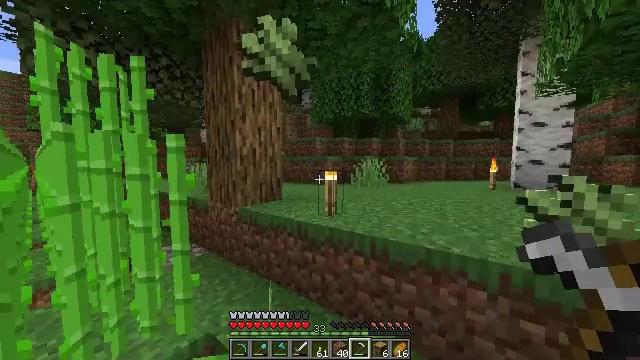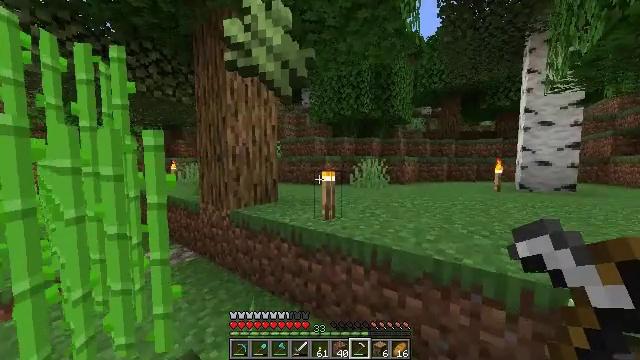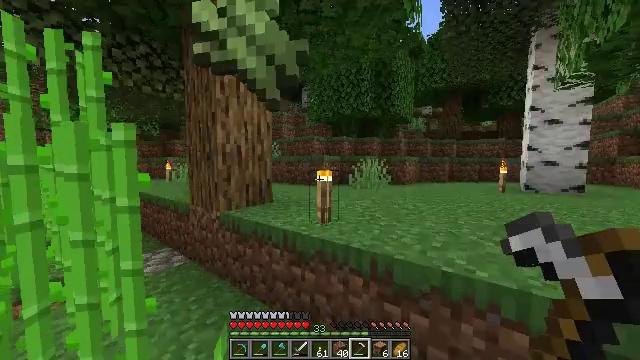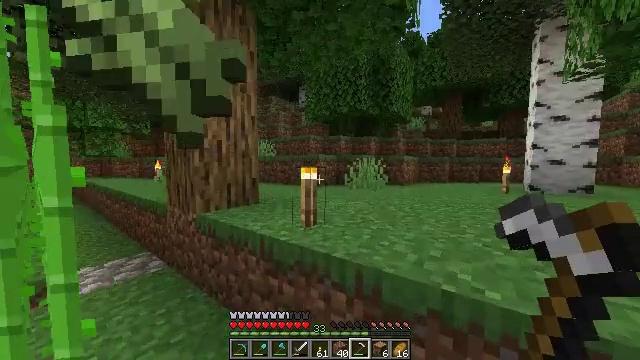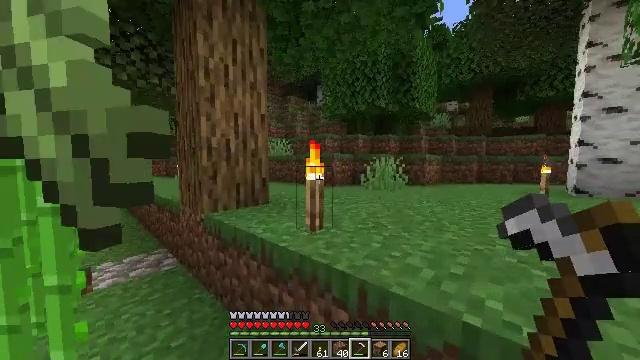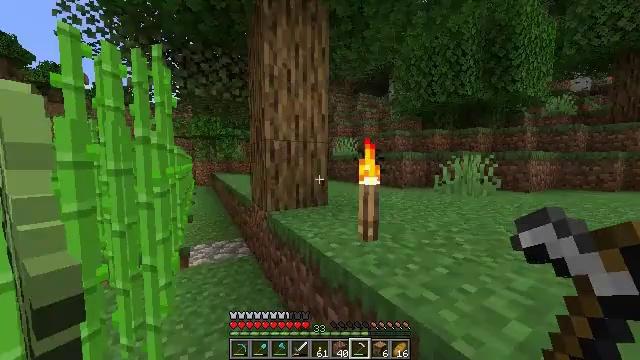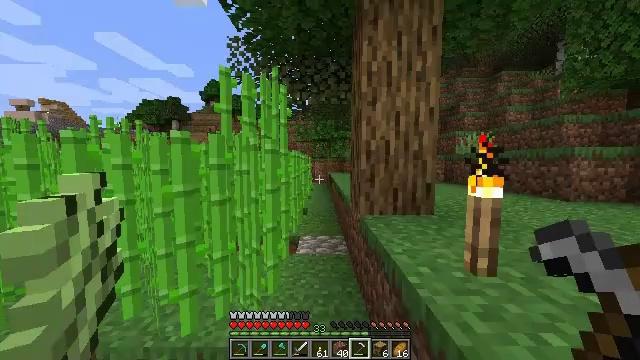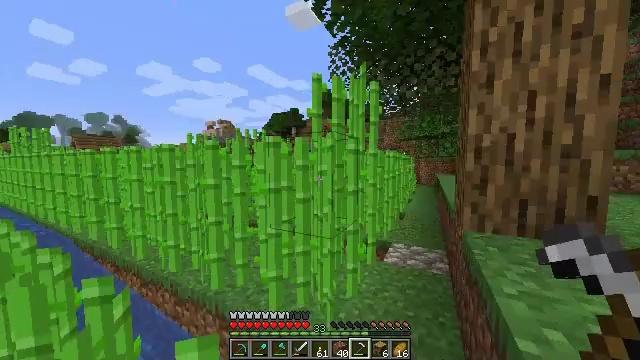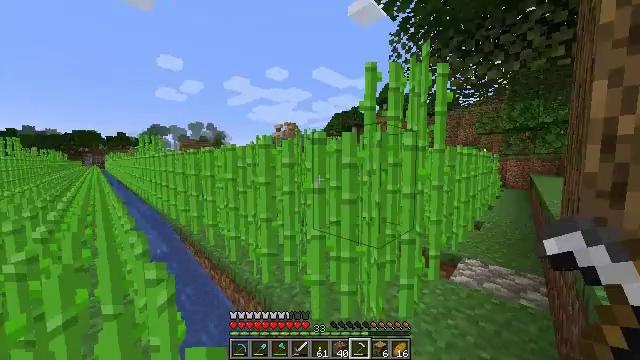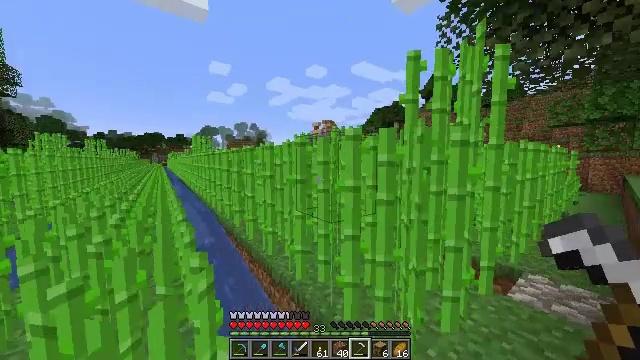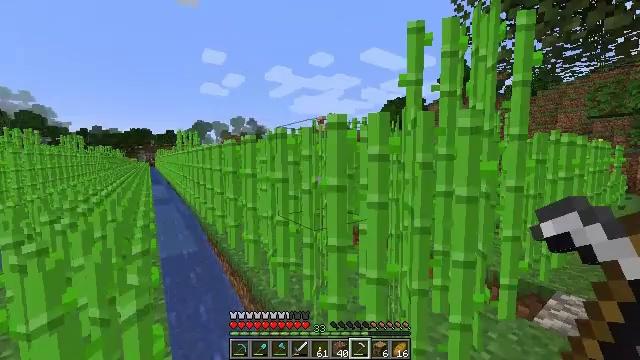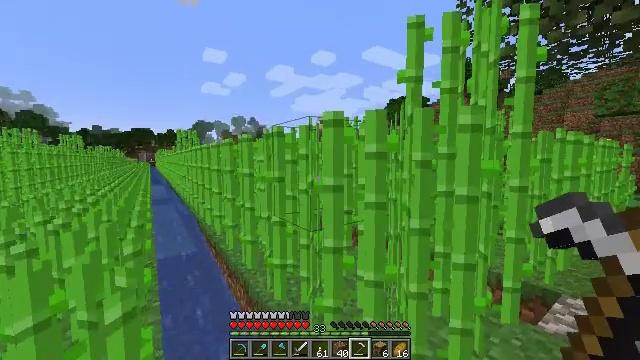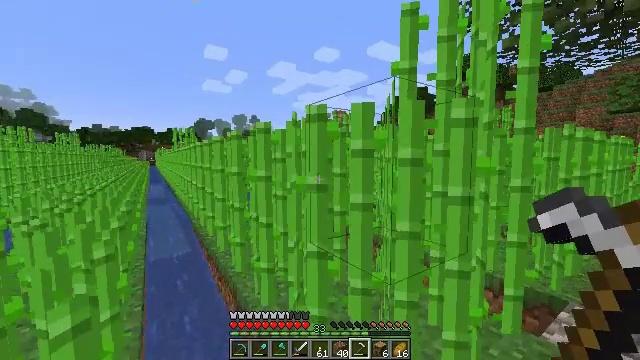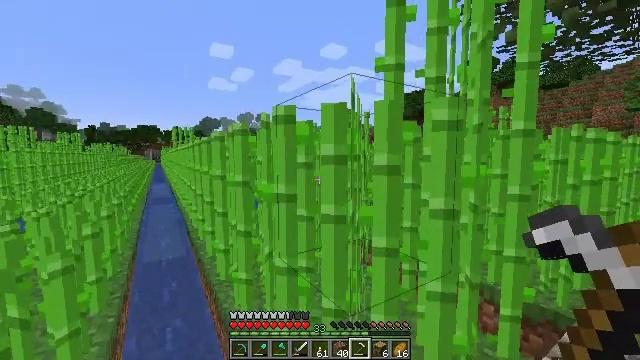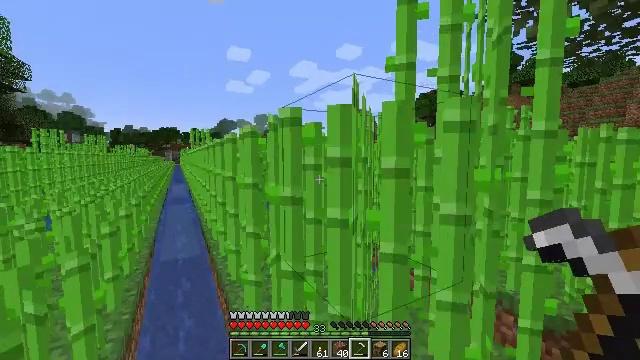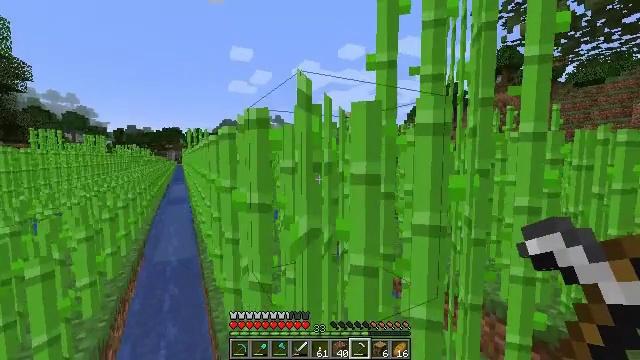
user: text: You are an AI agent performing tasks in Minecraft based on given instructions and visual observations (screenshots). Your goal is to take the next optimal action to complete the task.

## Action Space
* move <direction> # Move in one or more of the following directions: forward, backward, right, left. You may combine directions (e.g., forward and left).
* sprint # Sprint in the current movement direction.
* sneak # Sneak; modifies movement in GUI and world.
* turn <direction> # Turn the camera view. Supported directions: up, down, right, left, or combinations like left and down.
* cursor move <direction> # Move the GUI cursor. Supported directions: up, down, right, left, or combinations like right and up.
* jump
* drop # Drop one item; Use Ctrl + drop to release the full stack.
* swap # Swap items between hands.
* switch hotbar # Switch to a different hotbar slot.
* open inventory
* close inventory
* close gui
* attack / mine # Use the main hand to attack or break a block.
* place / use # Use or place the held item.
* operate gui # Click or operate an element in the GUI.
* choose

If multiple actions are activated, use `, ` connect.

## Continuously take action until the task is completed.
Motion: motion action
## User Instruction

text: Collect sugar cane near water sources.
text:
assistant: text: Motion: move forward, sprint
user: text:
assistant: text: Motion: move forward and move right, sprint
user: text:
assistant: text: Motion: move forward and move right, sprint
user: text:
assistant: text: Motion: move forward and move right, sprint, turn left
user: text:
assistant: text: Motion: move forward and move right, sprint, turn left
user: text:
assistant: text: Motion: move forward and move right, sprint, turn left
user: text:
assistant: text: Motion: move forward and move right, sprint, turn left
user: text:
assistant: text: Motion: move forward and move right, sprint, turn left
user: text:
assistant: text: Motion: move right, sprint, turn left
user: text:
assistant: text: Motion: move right, sprint, turn left
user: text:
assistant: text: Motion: move right, sprint
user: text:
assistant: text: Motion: move right, sprint
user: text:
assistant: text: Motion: move right, sprint, turn left
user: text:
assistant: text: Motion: move right, sprint, turn left
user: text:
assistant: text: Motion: move right, sprint
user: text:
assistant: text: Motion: move forward and move right, sprint, attack / mine
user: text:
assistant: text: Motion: move forward and move right, sprint, attack / mine
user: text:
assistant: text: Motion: move forward and move right, sprint, attack / mine
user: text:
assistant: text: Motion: move forward and move right, sprint, turn left, attack / mine
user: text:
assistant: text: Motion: move forward and move right, sprint, turn left, attack / mine
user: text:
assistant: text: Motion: move forward, sprint, turn left, attack / mine
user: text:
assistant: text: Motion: move forward and move left, sprint, attack / mine
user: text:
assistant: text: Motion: move forward and move left, sprint, turn left, attack / mine
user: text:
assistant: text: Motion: move forward and move left, sprint, turn left, attack / mine
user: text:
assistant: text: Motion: move forward and move left, sprint, attack / mine
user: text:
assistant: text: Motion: move forward and move left, sprint, attack / mine
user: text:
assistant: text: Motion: move forward, sprint, attack / mine
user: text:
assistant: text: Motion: move forward, sprint, attack / mine
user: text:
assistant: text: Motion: move forward, sprint, attack / mine
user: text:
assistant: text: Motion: move forward, sprint, turn left, attack / mine